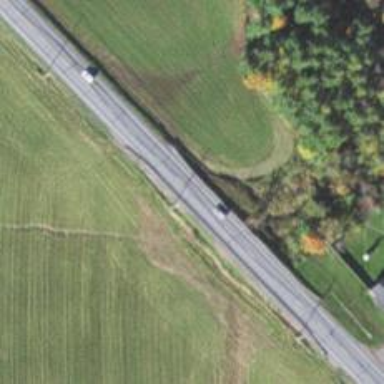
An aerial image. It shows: Asphalt trunk highway.